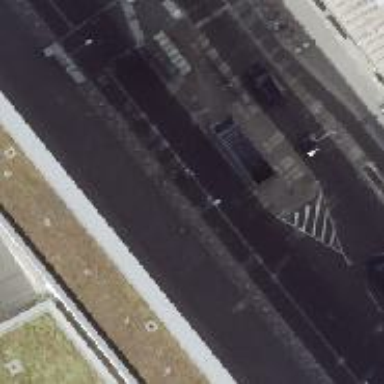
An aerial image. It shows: Subway entrance.